Question: I'm building a GUI with GTK+. I want to use the same widgets used by Rhythmbox in the left side-bar. But I can't find them in Glade. Are they just buttons ?

Thanks for your help!
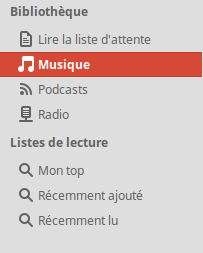
Answer: Rhythmbox uses a GtkTreeView with CellRenderers for pixbuf and text.
For question about the structure and widgets used by gtk programs I can highly recommend to use the <URL>. It also allows you to fool around with the properties and css.